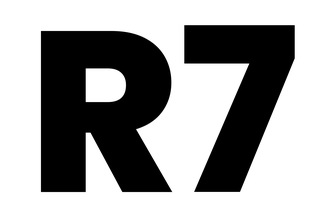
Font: Poppins-ExtraBold